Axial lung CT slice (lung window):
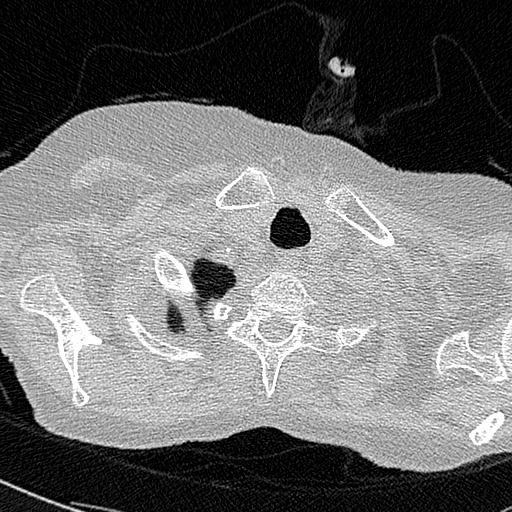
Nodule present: no